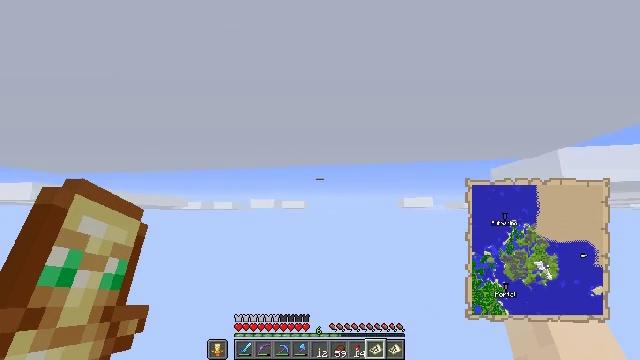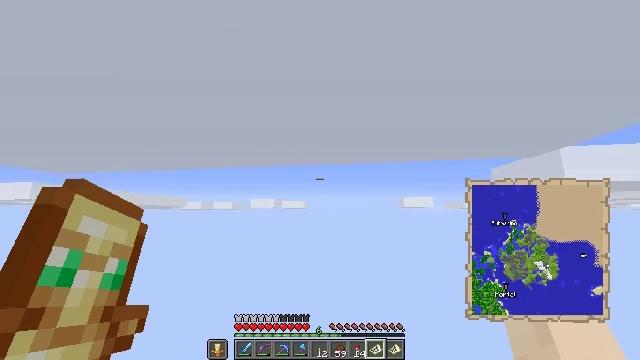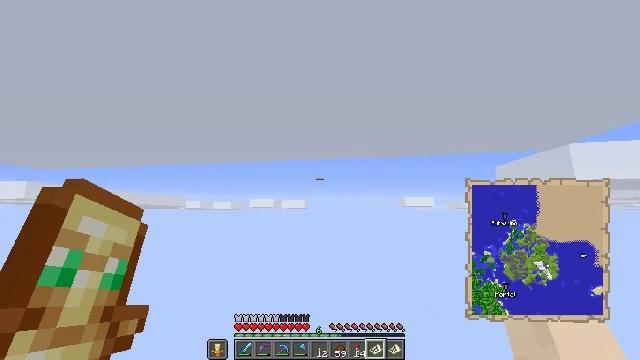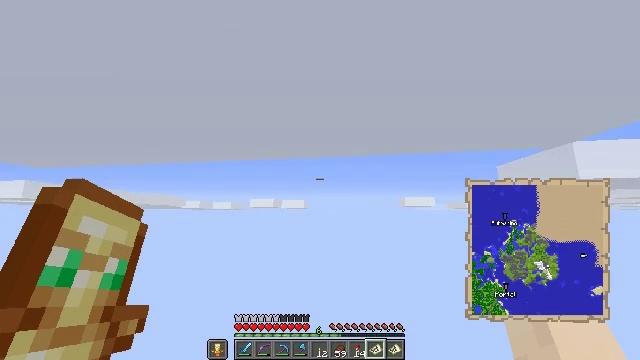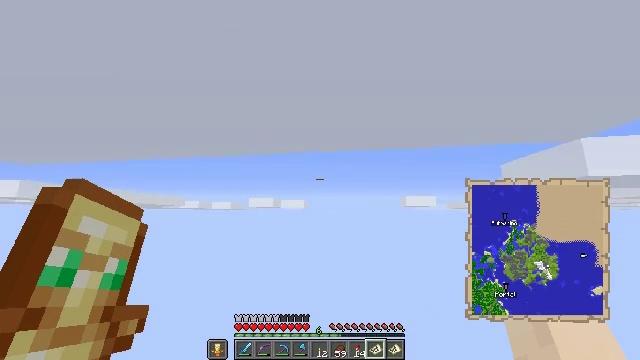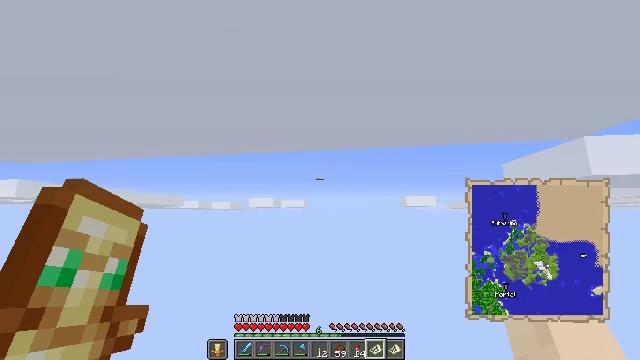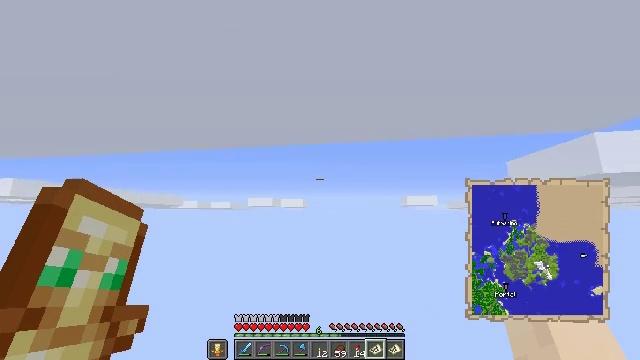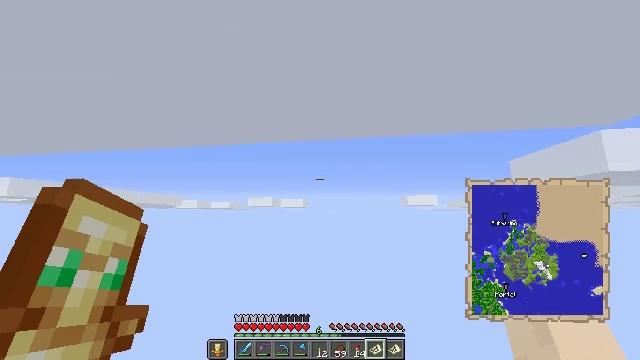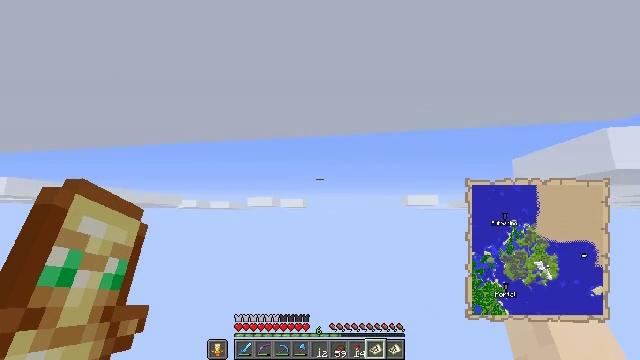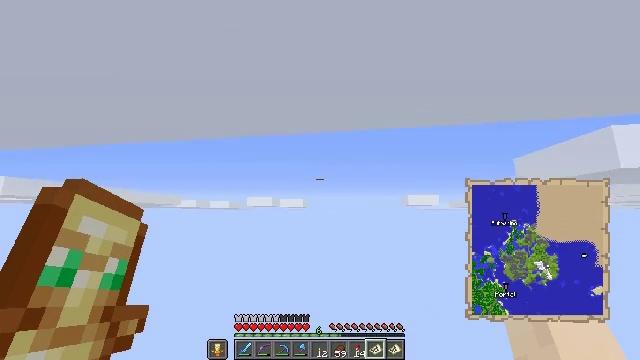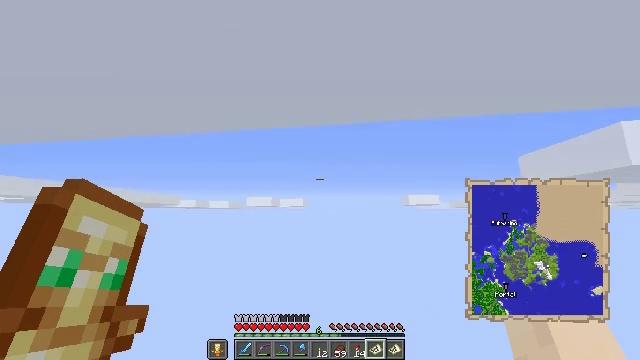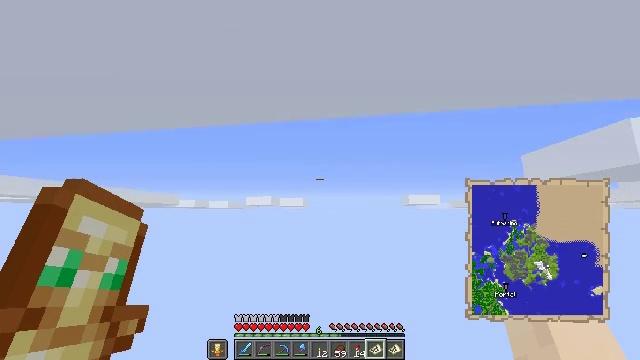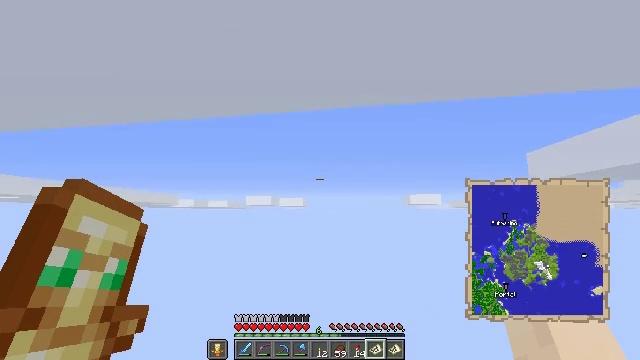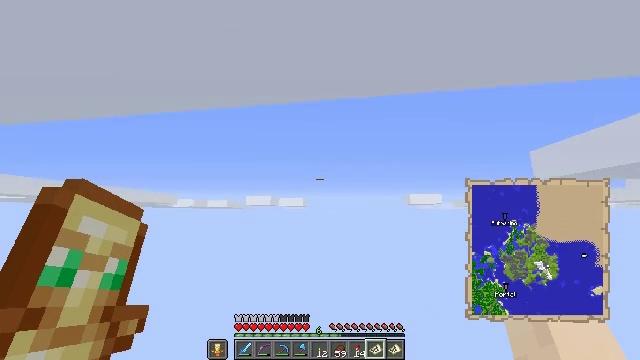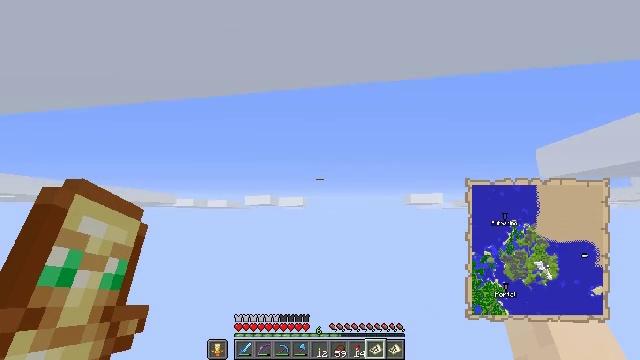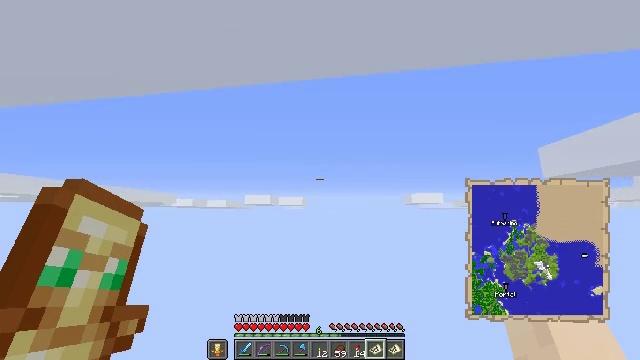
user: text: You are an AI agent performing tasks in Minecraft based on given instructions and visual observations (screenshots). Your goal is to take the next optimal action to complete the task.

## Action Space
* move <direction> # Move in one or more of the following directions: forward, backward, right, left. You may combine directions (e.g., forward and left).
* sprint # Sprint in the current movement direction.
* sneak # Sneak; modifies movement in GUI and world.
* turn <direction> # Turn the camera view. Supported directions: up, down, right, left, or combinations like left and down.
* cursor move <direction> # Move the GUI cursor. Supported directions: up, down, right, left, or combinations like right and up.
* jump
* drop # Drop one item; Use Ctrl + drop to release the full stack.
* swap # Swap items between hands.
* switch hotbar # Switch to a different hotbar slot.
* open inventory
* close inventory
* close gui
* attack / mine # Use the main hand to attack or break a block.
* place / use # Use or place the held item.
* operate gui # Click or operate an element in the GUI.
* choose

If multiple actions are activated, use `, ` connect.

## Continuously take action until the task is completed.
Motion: motion action
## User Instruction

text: Break the hay block to collect it.
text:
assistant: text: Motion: move forward
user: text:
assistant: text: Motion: move forward
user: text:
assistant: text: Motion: move forward
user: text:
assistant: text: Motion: move forward
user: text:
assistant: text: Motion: move forward
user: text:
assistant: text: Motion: move forward
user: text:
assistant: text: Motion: move forward
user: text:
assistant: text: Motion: move forward
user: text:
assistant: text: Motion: move forward
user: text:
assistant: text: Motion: move forward
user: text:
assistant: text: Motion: move forward
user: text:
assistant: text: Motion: move forward
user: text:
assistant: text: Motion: move forward
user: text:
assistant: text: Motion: move forward
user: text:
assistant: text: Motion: move forward
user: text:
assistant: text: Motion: move forward
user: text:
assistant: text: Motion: move forward
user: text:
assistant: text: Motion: move forward
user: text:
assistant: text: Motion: move forward
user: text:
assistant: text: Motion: move forward
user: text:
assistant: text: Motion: move forward
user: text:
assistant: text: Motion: move forward
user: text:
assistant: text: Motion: move forward
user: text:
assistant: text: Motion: move forward
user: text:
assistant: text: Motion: move forward
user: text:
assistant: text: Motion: move forward
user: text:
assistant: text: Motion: move forward
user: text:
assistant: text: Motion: move forward, turn right and up
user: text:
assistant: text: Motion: move forward, turn right and down
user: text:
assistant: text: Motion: move forward, turn right and down